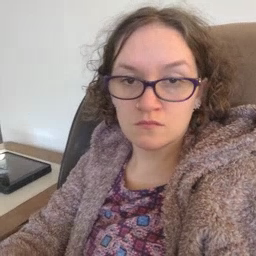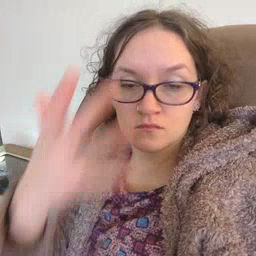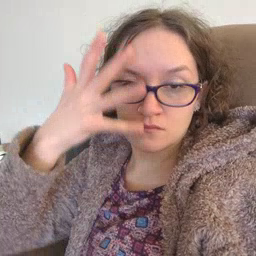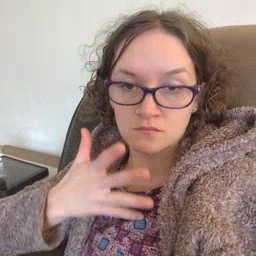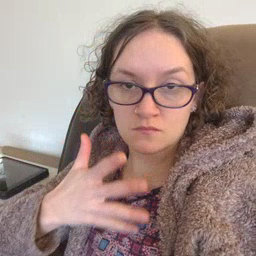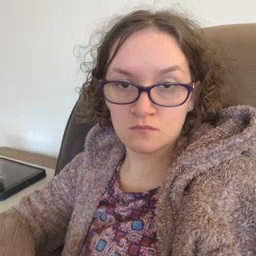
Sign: sad